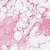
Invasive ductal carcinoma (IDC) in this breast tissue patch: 0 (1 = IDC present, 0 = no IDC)